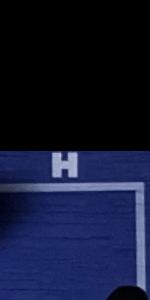
Label: Empty